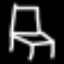
Label: chair